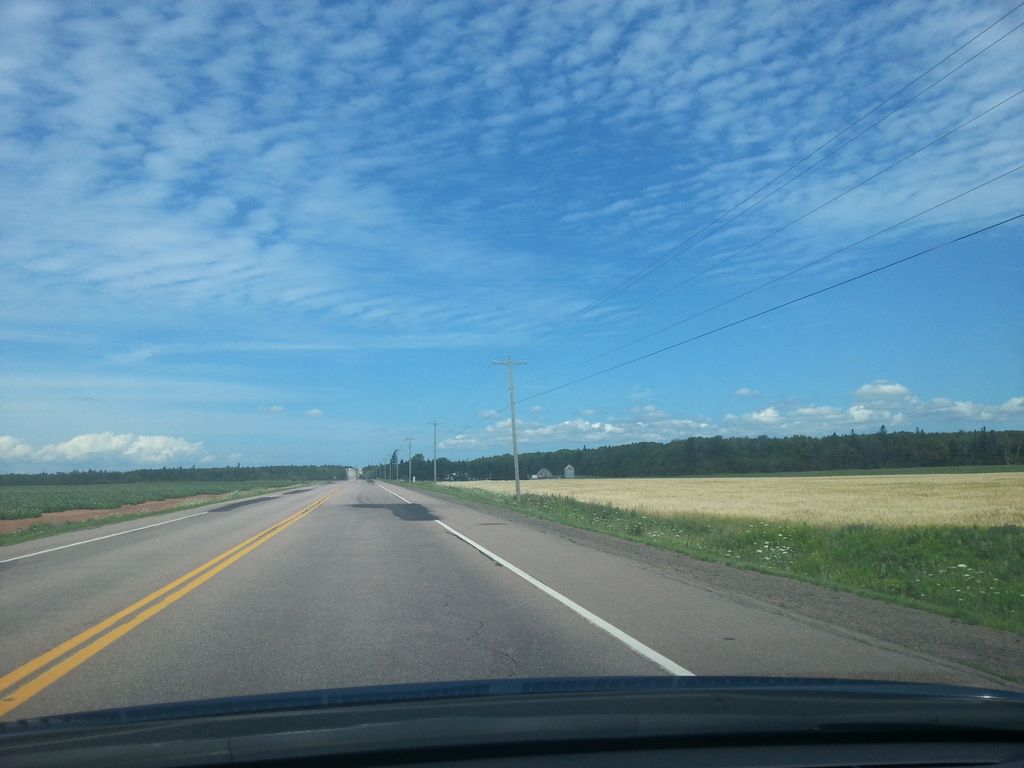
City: charlottetown